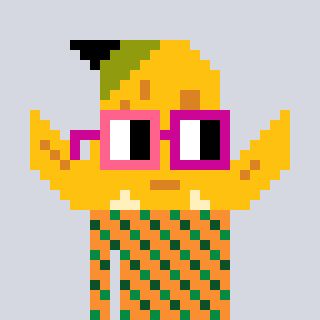
a pixel art character with square pink and red glasses, a banana-shaped head and a orange-colored body on a cool background